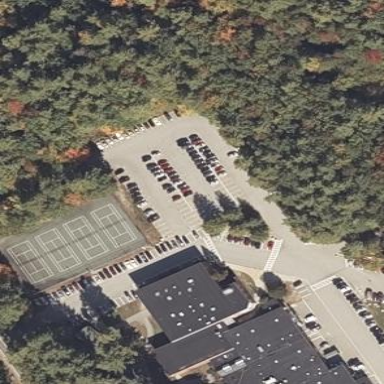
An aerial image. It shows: Parking area with asphalt surface.